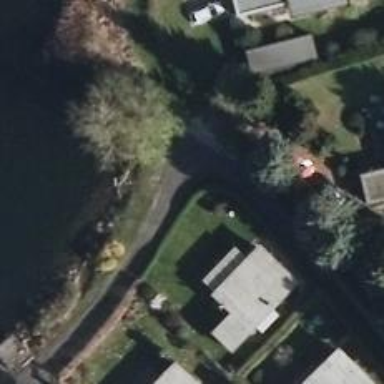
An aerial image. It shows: Residential road with compacted surface.